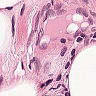
Metastatic tissue present: no